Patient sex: M
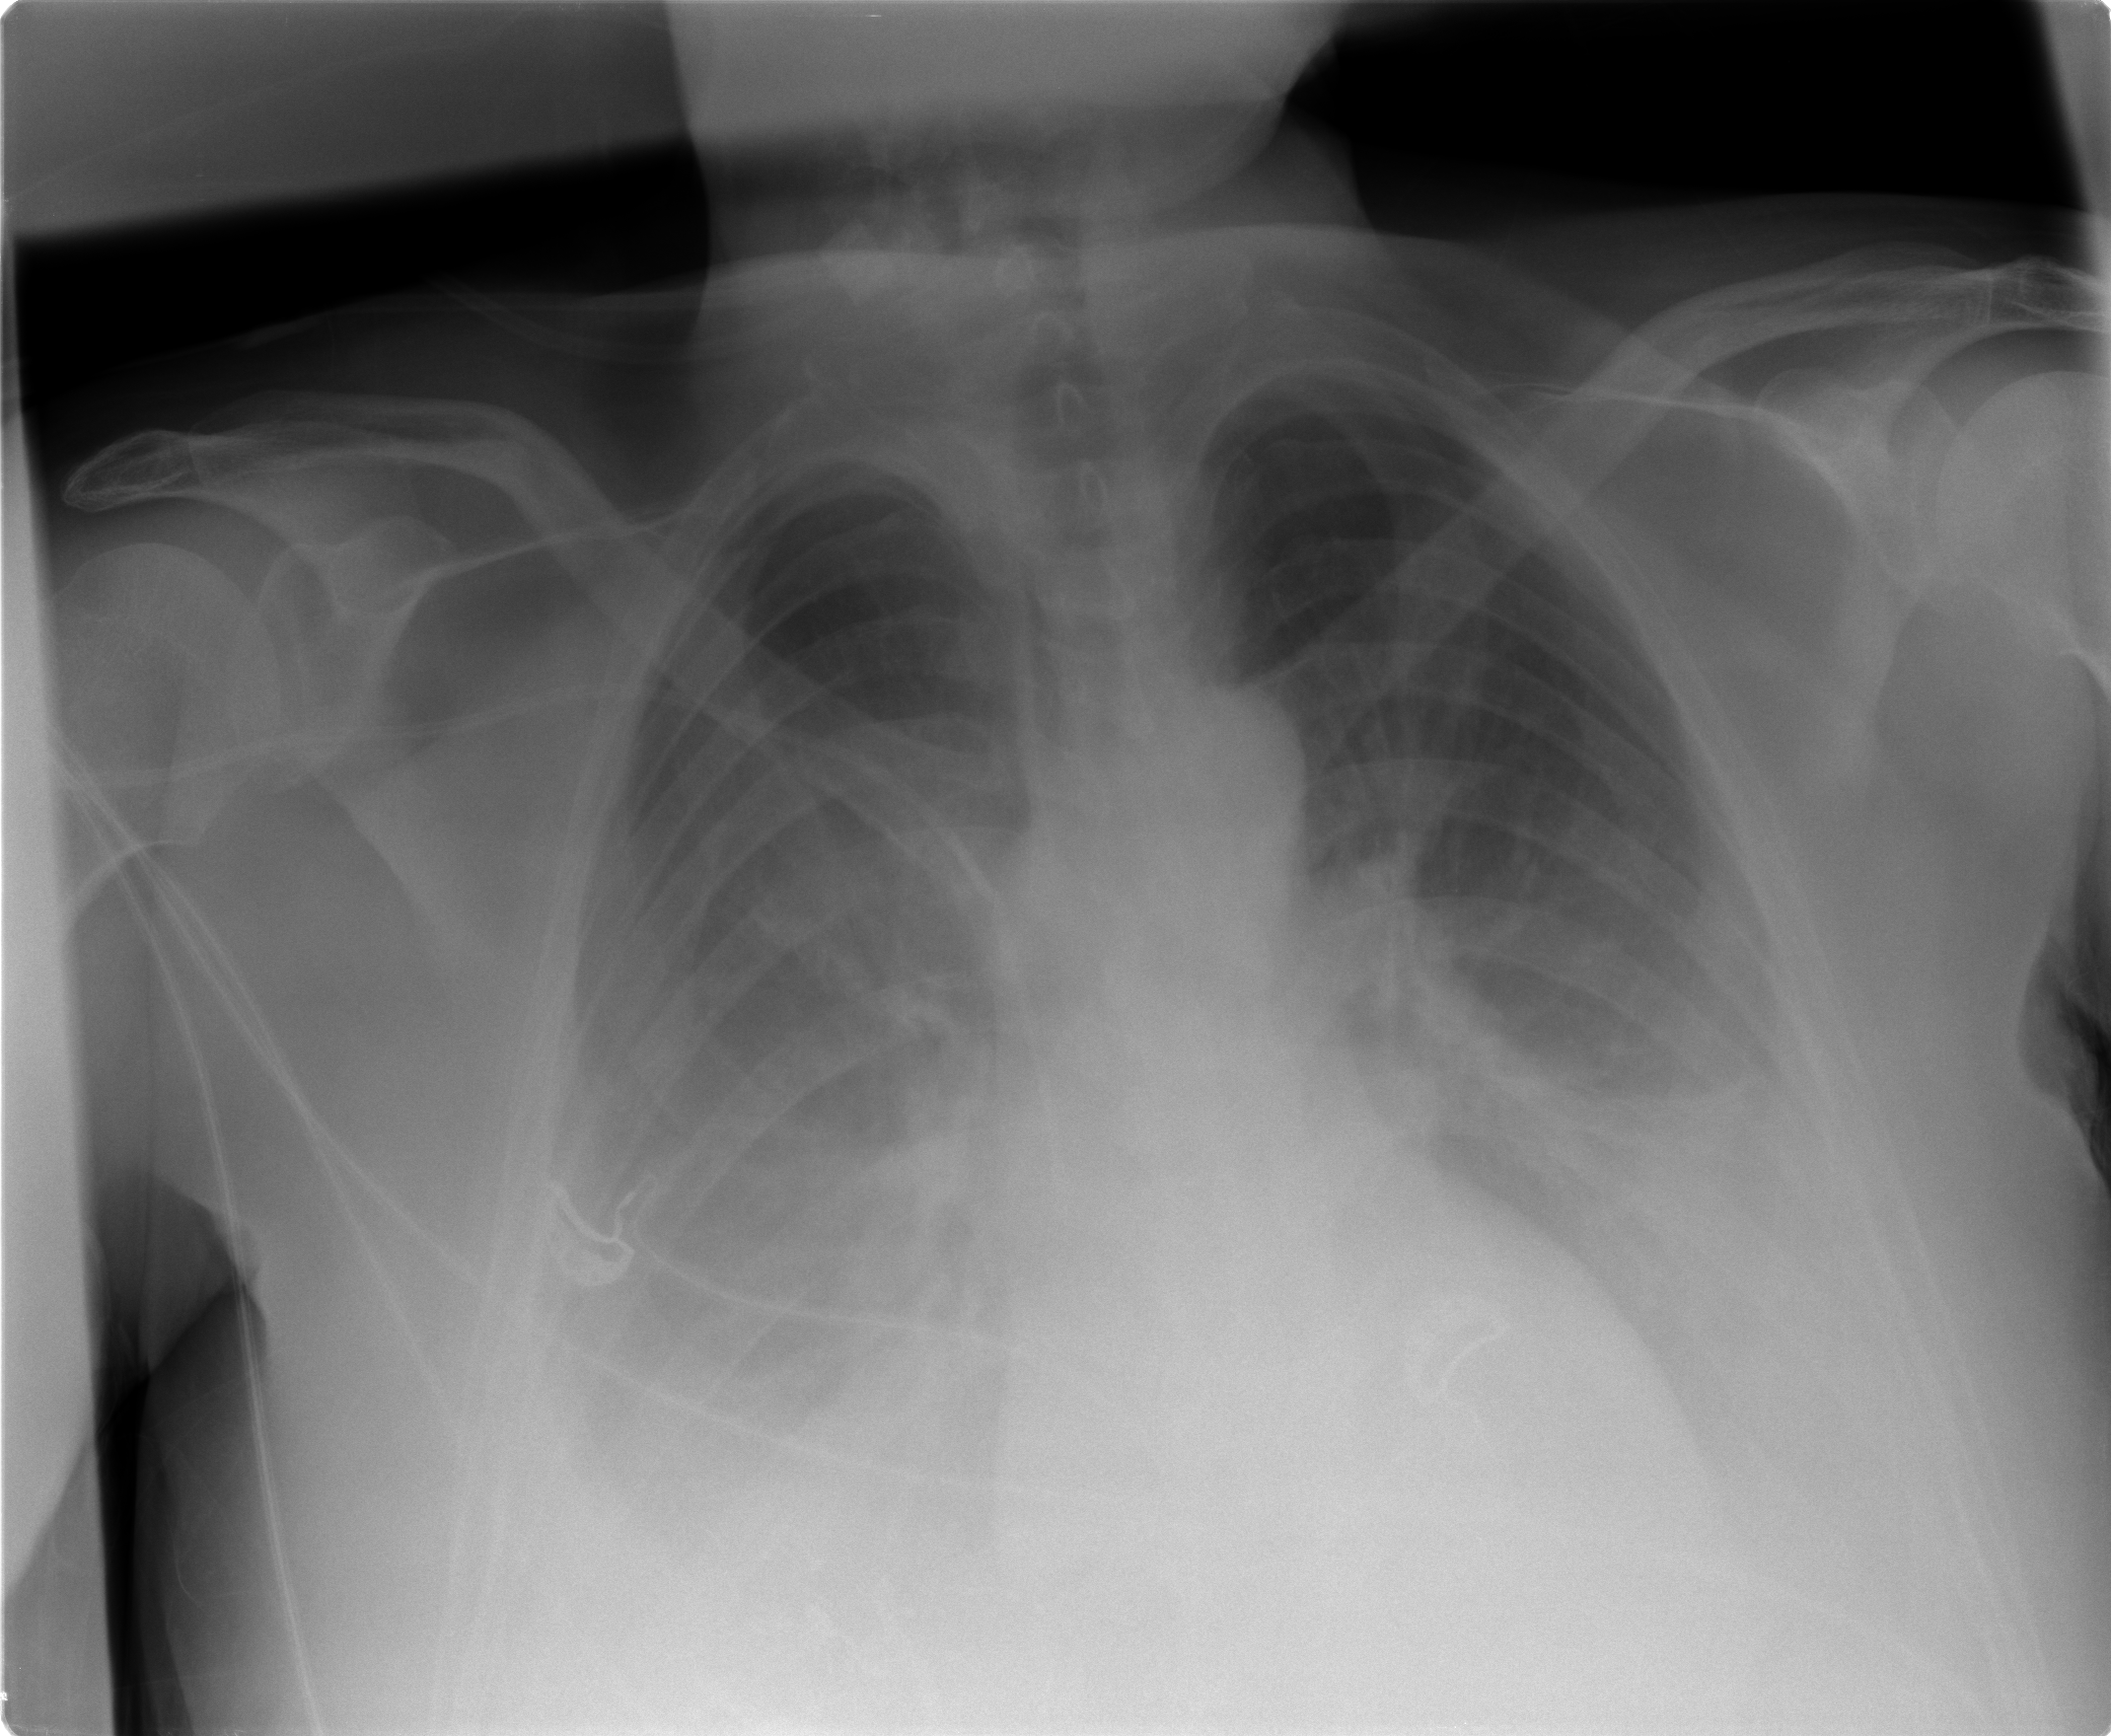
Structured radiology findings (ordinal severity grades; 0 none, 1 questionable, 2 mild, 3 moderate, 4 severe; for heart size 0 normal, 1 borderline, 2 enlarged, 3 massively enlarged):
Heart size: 0
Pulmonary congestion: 2
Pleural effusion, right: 2
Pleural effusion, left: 3
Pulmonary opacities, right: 0
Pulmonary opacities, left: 0
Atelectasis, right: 2
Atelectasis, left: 2